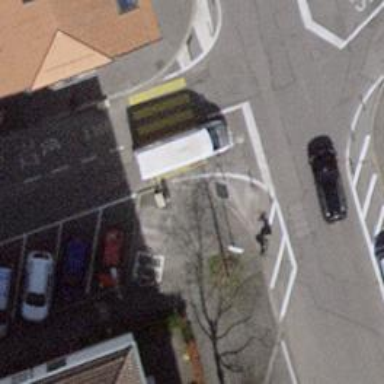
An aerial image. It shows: Bicycle parking area with stands.